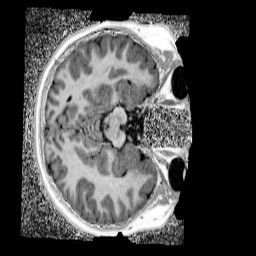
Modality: UNIT1_denoised
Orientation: axial
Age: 10
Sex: female
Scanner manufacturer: siemens
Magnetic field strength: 3 T
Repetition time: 4 s
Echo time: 0.00299 s